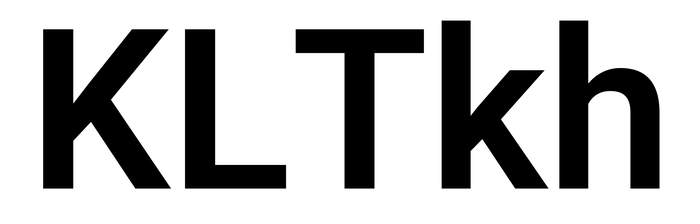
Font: Roboto_SemiBold